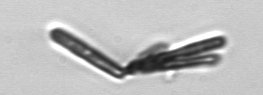
Label: Thalassionema